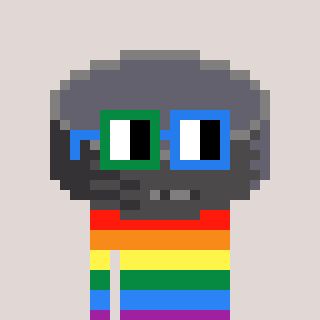
a pixel art character with square green and blue glasses, a hockey puck-shaped head and a darkbrown-colored body on a warm background